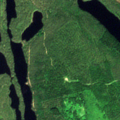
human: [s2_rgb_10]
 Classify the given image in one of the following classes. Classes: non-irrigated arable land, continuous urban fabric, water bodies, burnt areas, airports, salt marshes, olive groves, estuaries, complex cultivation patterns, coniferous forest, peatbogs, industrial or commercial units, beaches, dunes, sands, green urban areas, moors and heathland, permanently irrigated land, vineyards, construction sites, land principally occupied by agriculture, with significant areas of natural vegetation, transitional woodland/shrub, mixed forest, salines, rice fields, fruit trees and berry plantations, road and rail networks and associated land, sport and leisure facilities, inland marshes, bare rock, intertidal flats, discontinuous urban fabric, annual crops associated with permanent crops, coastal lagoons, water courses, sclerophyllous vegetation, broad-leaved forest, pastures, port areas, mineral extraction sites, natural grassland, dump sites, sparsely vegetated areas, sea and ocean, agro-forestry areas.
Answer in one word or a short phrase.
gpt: coniferous forest, mixed forest, water bodies